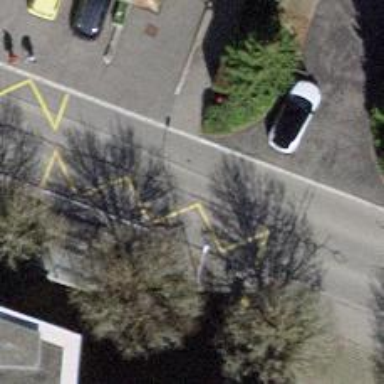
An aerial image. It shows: Public transport stop position.